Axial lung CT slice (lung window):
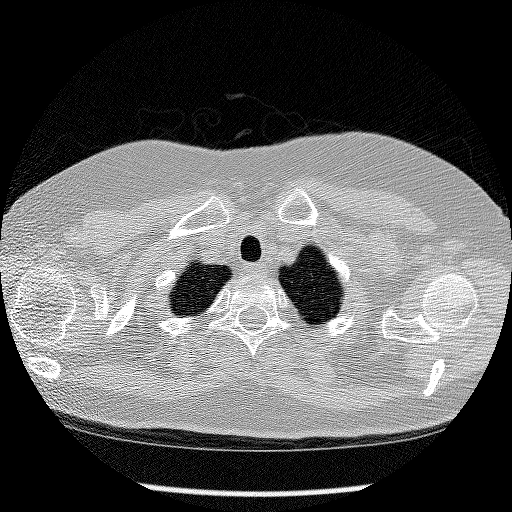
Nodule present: no